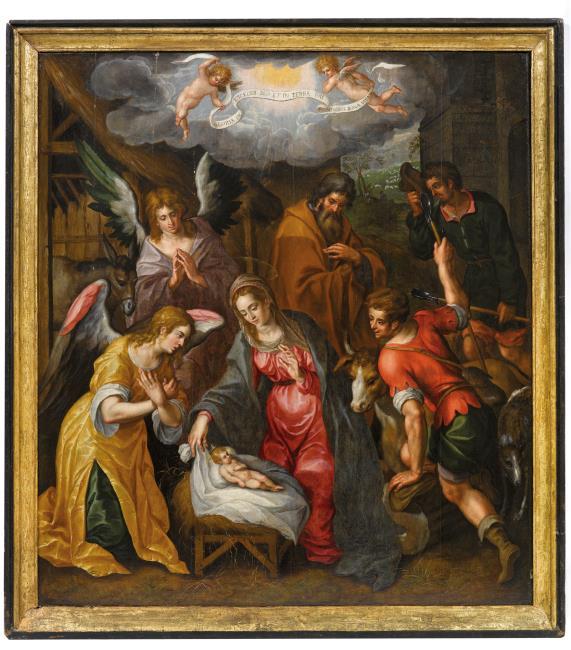
Title: The Nativity (Luke 1: 2-20)
Artist: Hendrik de Clerck
Earliest date: 1586
Latest date: 1630
Genre: painting
Iconography: cattle
Keywords: New Testament and Apocrypha, Christ Child, angel, ox, donkey, herdsman, sheep, dog, stable, putto